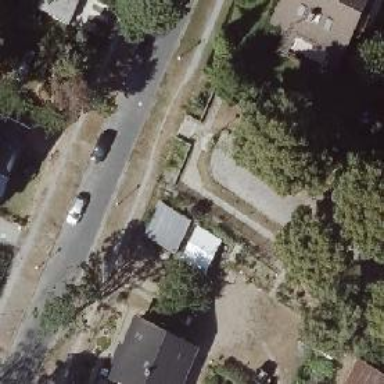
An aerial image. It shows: Sidewalk.